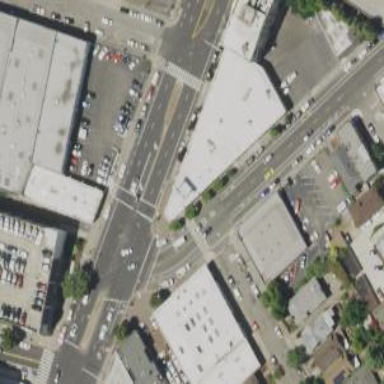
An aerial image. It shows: Building that houses car shop.